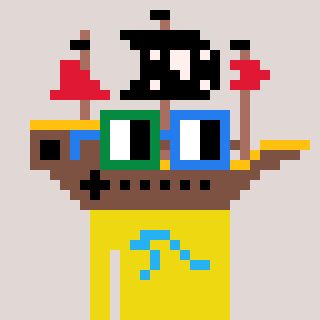
a pixel art character with square green and blue glasses, a pirateship-shaped head and a yellow-colored body on a warm background